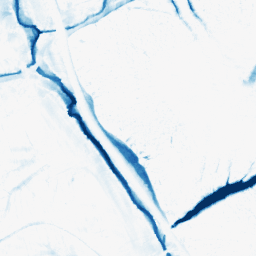
Category: morphological
Decomposition family: morphological_ellipse
Decomposition parameters: operation: closing
width: 20
height: 20
Upsampling method: lanczos
Upsampling parameters: scale: 2
Upsampling scale: 2